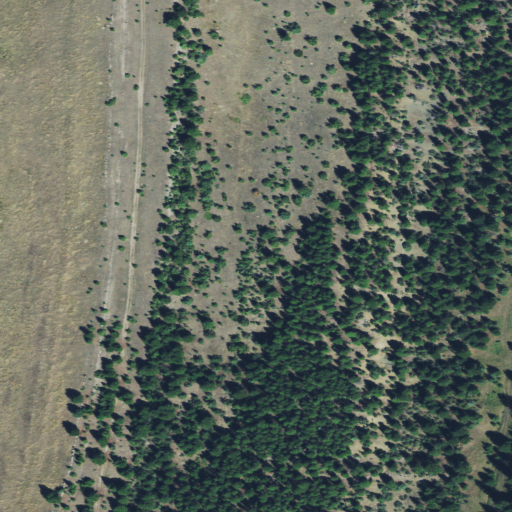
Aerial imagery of ridge(s) in Montana named Limestone Ridge containing evergreen forest, shrub, and grassland